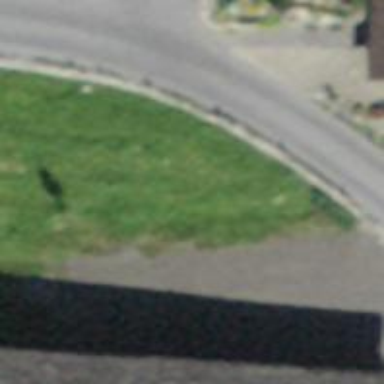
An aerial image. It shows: Retaining wall.